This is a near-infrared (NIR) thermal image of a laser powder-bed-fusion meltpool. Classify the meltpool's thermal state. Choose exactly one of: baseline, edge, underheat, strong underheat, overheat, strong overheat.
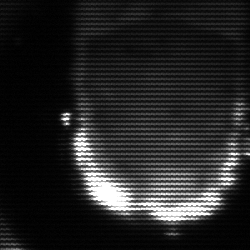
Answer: baseline